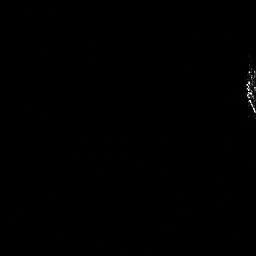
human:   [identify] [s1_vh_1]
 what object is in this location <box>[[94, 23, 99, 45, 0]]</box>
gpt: <ref>1 medium ship at the right</ref>